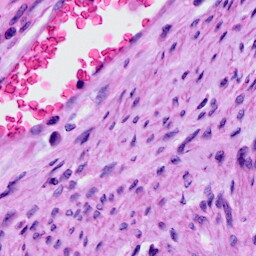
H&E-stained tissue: Cervix